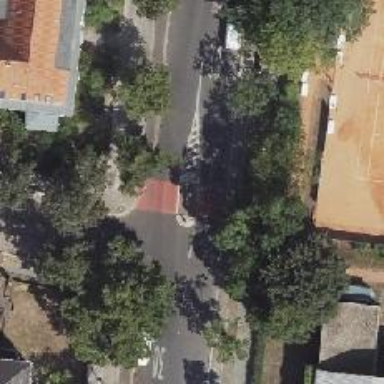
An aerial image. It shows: Traffic calming island.